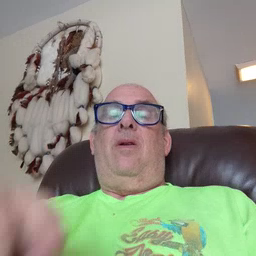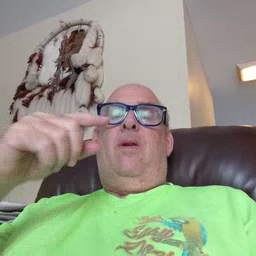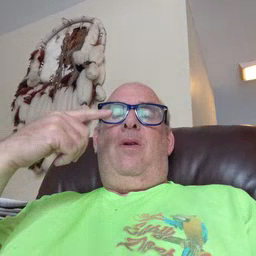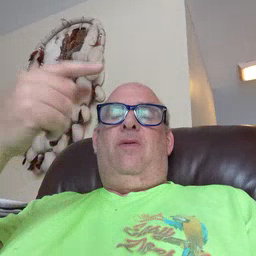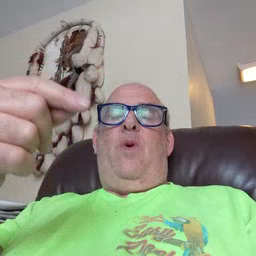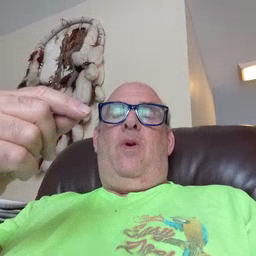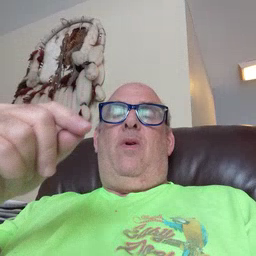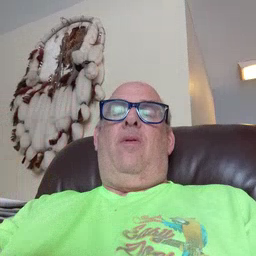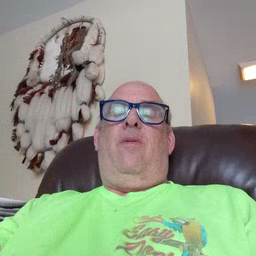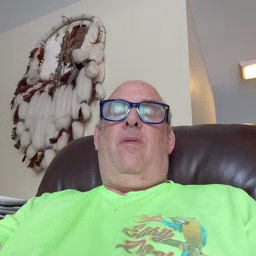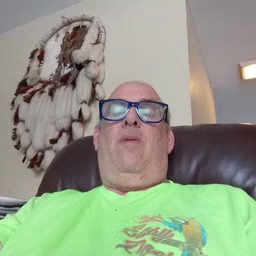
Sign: go